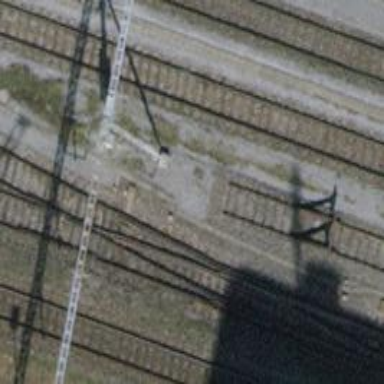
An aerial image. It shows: Railway buffer stop.